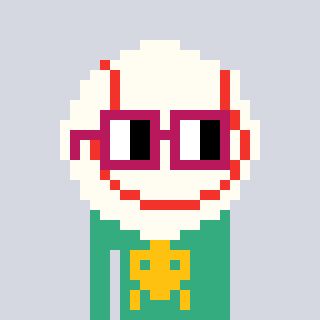
a pixel art character with square dark red glasses, a baseball ball-shaped head and a teal-colored body on a cool background